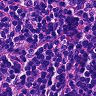
Metastatic tissue present: no